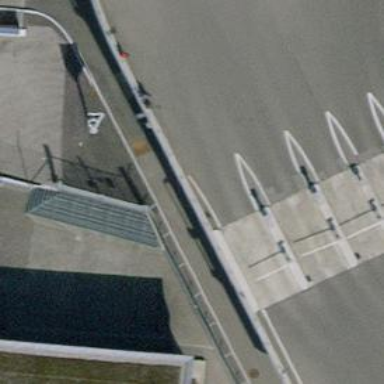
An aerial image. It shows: Bridge over service road with asphalt surface.